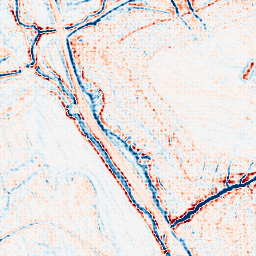
Category: edge_preserving
Decomposition family: bilateral
Decomposition parameters: d: 9
sigma_color: 50
sigma_space: 25
Upsampling method: sinc_hamming
Upsampling parameters: scale: 8
kernel_size: 8
Upsampling scale: 8